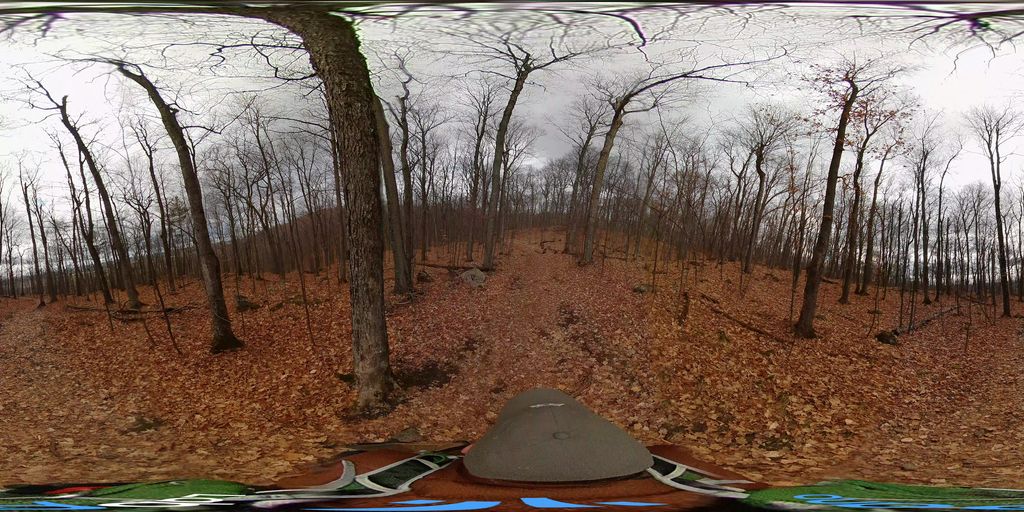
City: ottawa-gatineau